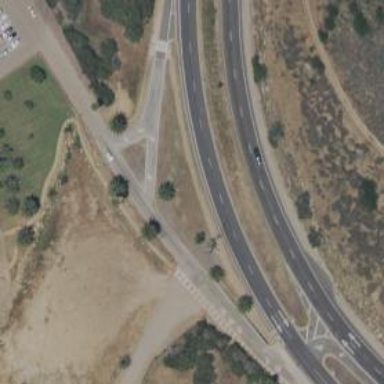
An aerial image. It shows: Primary link highway with asphalt surface.